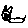
Label: cat